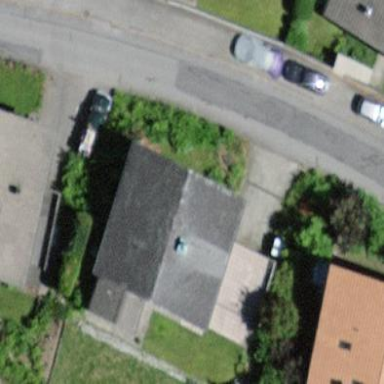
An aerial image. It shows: Residential building.